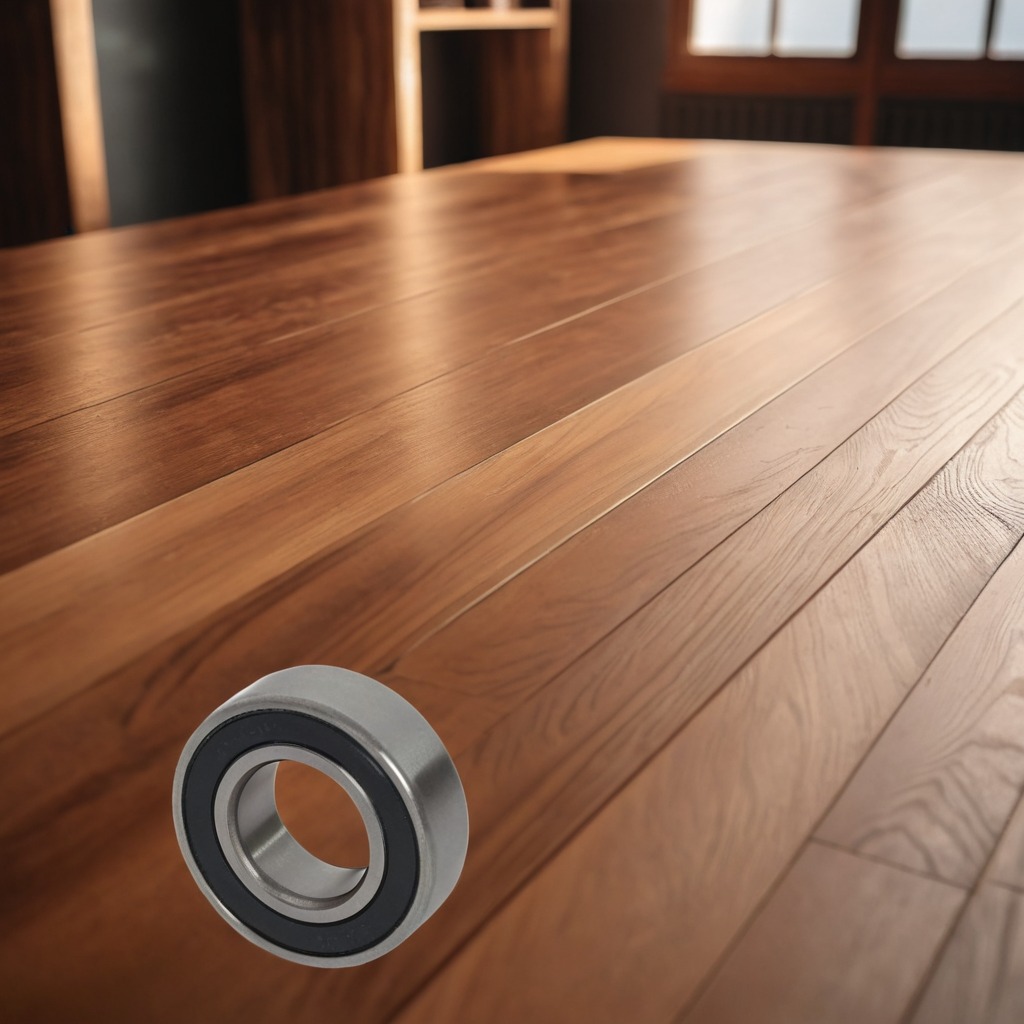
A metal ball bearing is lying on the wooden table in a carpentry studio.